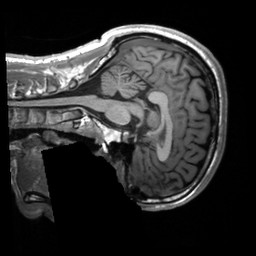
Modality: T1w
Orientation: sagittal
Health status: healthy
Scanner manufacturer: siemens
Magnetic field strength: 3 T
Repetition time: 2.3 s
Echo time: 0.00207 s